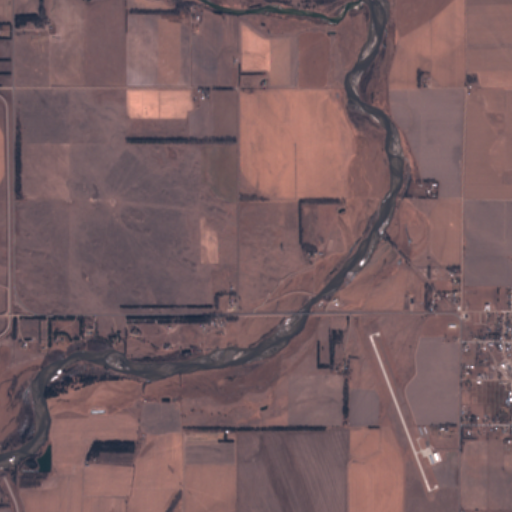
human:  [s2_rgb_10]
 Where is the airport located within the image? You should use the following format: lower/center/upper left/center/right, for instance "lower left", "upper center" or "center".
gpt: The airport is located in the lower right of the image.
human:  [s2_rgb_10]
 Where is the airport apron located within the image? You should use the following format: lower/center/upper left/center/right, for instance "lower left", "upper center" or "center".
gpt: The airport apron is located in the lower right of the image.
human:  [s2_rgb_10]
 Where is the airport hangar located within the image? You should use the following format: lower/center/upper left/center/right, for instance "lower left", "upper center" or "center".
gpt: The airport hangar is located in the lower right of the image.
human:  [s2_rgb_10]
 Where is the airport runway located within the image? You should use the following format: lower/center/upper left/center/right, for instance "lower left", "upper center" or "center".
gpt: The airport runway is located in the lower right of the image.
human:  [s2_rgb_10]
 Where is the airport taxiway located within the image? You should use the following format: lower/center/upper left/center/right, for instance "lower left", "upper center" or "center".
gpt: The airport taxiway is located in the lower right of the image.
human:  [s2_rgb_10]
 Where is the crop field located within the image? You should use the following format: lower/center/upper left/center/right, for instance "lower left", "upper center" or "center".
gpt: The crop field is located in the lower right of the image.
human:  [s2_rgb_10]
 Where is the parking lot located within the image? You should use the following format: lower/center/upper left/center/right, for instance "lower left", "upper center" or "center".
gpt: The parking lot is located in the lower right of the image.
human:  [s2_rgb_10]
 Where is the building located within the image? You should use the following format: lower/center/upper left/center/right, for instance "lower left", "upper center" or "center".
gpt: The building is located in the lower right of the image.
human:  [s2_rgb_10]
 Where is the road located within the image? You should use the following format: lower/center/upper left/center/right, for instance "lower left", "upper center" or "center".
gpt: There is no road in the image.